Question: I am writing 2d scroller with Box2D in Xcode. Scrolling is organized by moving kinematic bodies (which all together make ground). Kinematic bodies are moved with 'setlinearvelocity' function.
When dynamic body falls on this ground and stops near the wall it starts to rotate.
Here is an image:

Black circle is dynamic, blue blocks are movable kinematic bodies. When circle falls in such pit it starts to rotate. If I stop moving blue ground it does not.
How can I change this?
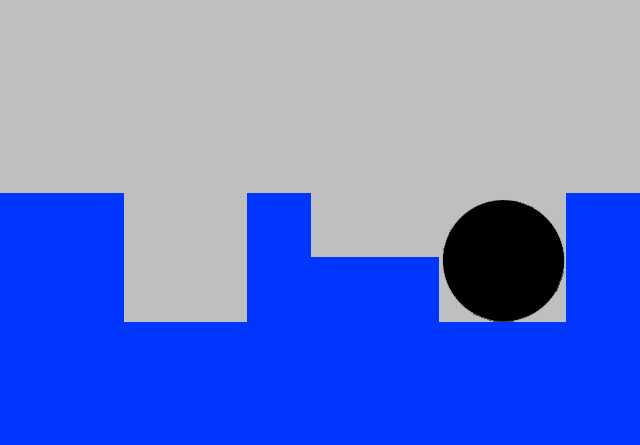
Answer: Stop moving the ground and move The ball instead. I don't see the reason why you are moving the whole terrain instead of only moving a ball. Making the terrain a static body will make the physics simulation more efficient too.